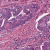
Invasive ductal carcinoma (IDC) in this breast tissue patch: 1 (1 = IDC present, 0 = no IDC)